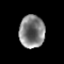
Tissue: prostate
Cell type: Epithelial cells
Senescence score: 0.3607
Nuclear area (px): 812
Mean DAPI intensity: 129.966